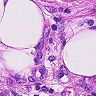
Metastatic tissue present: yes